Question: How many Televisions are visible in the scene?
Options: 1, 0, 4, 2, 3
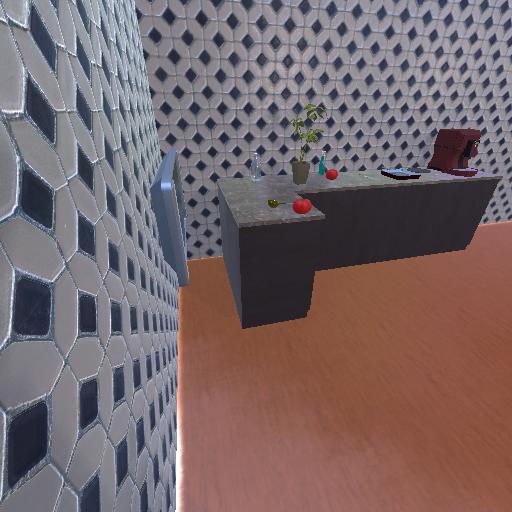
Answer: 1